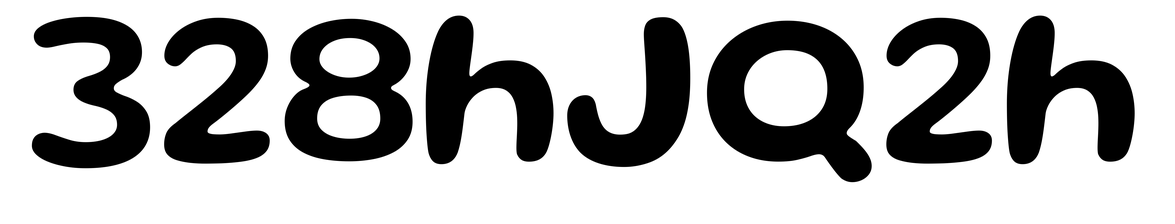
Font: Gluten_Medium